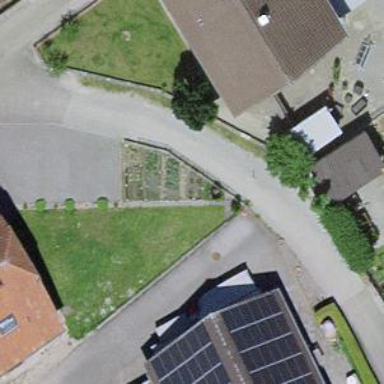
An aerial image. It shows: Bollard.